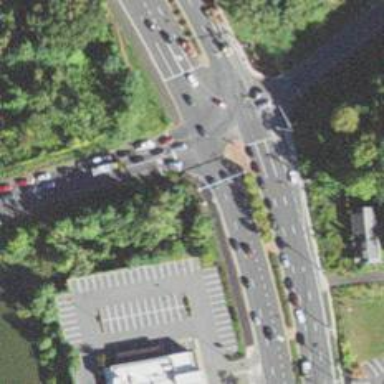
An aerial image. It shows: Unmarked asphalt crossing on cycleway road.